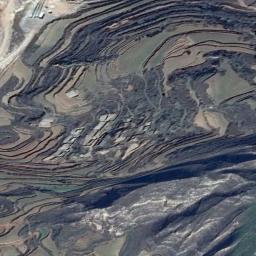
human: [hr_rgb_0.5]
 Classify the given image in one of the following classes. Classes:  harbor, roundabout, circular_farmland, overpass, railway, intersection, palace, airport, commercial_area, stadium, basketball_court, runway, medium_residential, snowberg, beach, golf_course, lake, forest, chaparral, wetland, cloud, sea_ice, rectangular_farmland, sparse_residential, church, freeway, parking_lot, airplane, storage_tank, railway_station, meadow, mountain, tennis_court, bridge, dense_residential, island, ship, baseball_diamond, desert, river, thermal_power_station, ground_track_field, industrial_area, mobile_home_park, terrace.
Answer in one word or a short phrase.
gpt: terrace